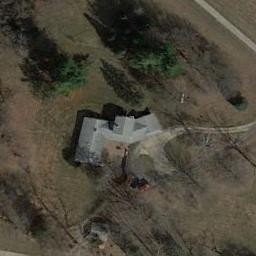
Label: sparse_residential